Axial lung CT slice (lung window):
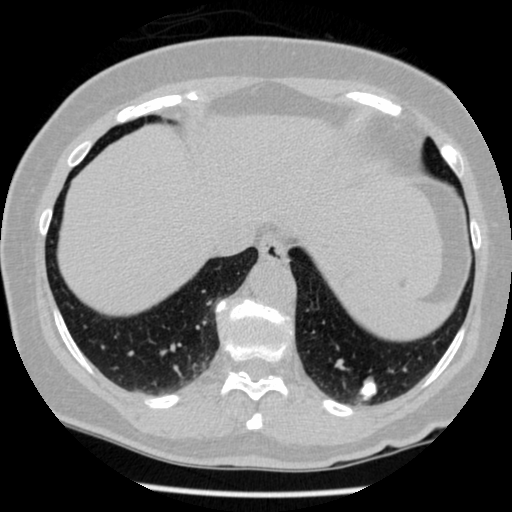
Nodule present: yes
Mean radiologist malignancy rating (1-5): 2.75